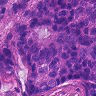
Metastatic tissue present: yes